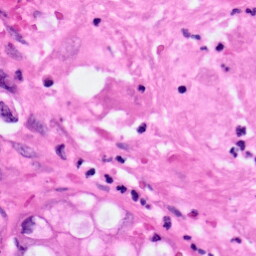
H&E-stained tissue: Pancreatic